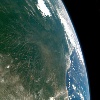
Label: land